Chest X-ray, PA view. Patient: 69 years old, sex M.
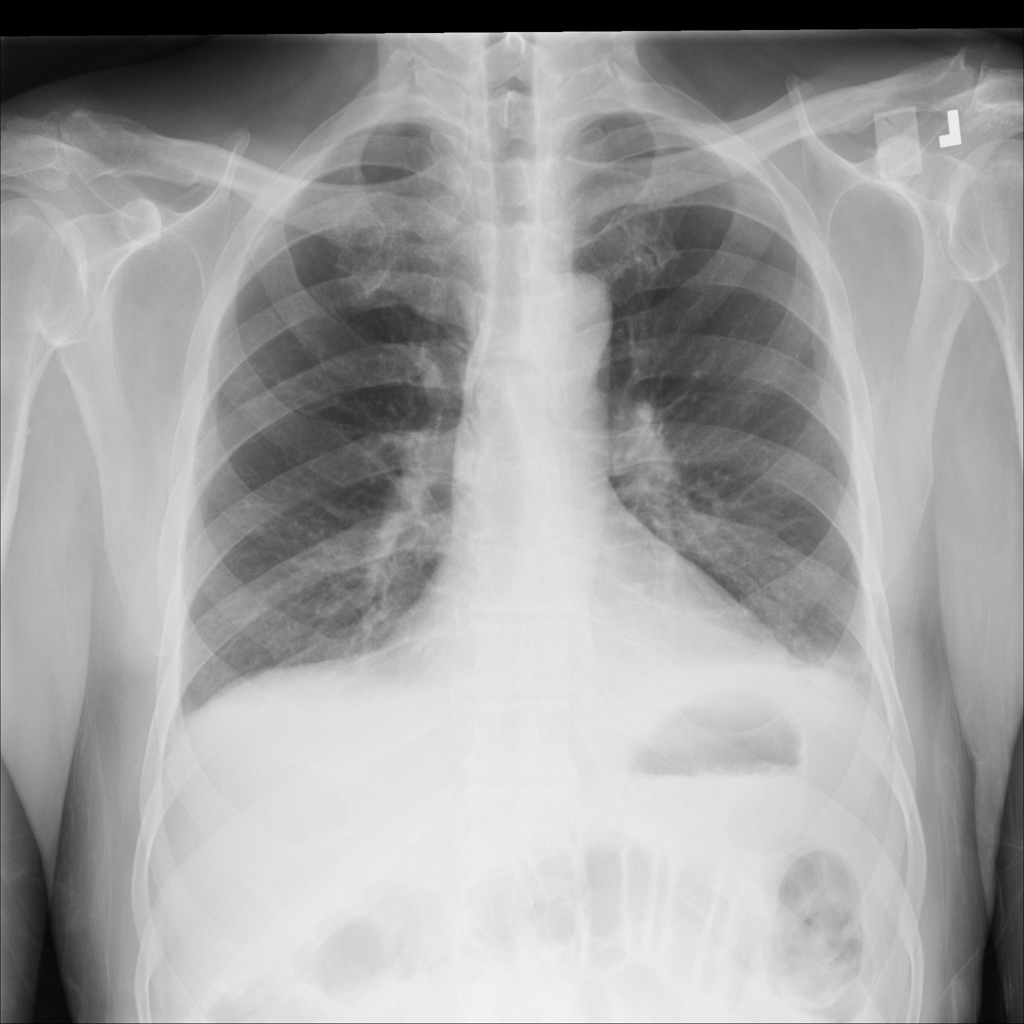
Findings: Effusion